Interaction volume radius: 5 \u00c5
Interaction volume height: 30 \u00c5
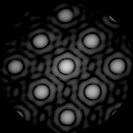
Disorder parameter: 0.04222